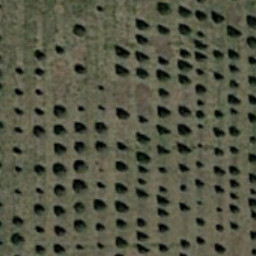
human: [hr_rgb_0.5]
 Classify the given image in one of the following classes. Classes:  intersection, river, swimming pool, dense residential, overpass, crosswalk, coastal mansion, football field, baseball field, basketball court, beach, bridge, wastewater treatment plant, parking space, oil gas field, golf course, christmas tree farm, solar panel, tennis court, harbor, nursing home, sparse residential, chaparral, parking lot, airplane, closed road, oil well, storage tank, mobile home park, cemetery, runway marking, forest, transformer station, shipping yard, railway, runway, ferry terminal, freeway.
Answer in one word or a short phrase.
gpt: christmas tree farm